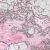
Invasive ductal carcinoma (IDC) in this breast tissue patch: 0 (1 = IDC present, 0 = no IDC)